Question: I am using Visual Studio 2010 Professional. Suddenly the tool box controls are disappeared
i try right clicking in the toolbox and select 'show all' but still i dont see the asp.net controls, here is the screen shot of toolbox

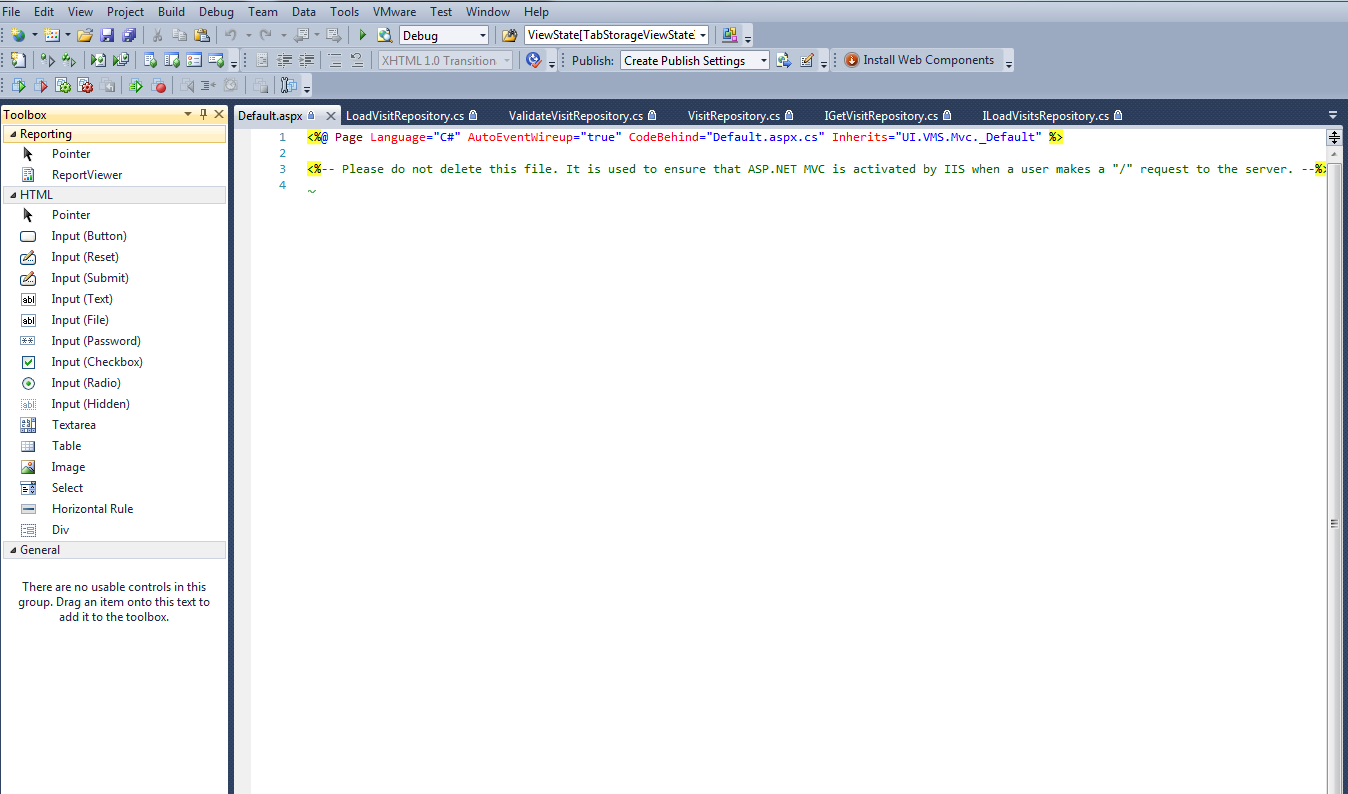
Answer: <URL>:
'''
Devenv.exe /SafeMode
'''
or
'''
Devenv.exe /ResetSettings
'''